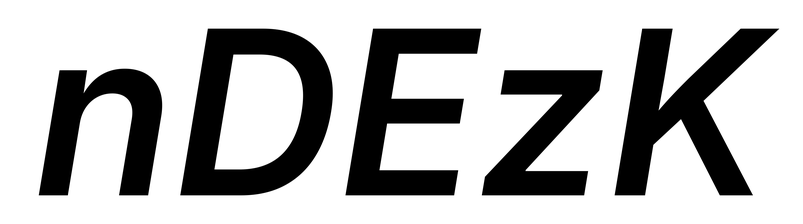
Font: Inter-Italic_SemiBold_Italic